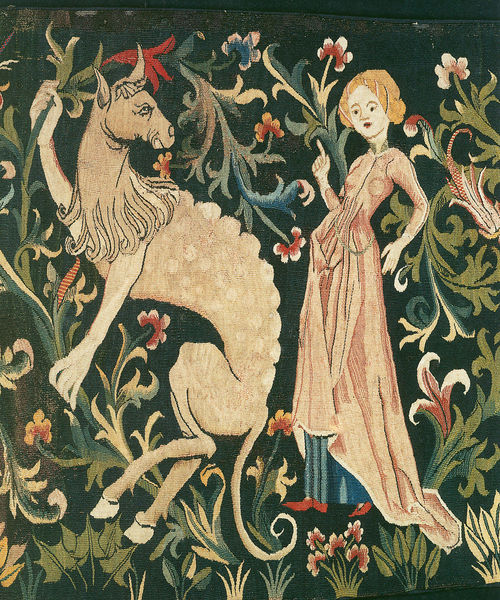
Titel: Fabeltier-Teppiche
Institution: Mainz, Dom- und Diözesanmuseum
Schlagwörter: blätter, hand, grün, blumen, finger, frau, kleid, blüten, tier, wiese, gespräch, hose, gesicht, hände, haare, pflanzen, esel, pferd, garten, hufe, mähne, schwanz, lächeln, pflücken, farbig, schuhe, zeigefinger, floral, blumenwiese, fabelwesen, textil, lahma